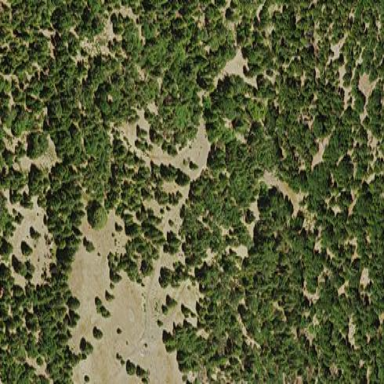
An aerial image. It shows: Forest area.